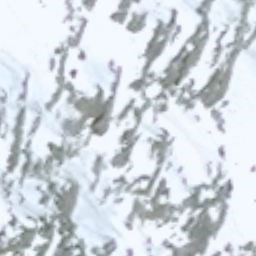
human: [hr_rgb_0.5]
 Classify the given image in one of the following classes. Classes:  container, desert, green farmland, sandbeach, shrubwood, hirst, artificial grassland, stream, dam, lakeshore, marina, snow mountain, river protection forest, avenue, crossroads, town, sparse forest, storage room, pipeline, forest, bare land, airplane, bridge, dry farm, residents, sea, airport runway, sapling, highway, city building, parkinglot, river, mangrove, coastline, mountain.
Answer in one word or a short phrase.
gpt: snow mountain